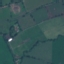
Land use / land cover class: Pasture